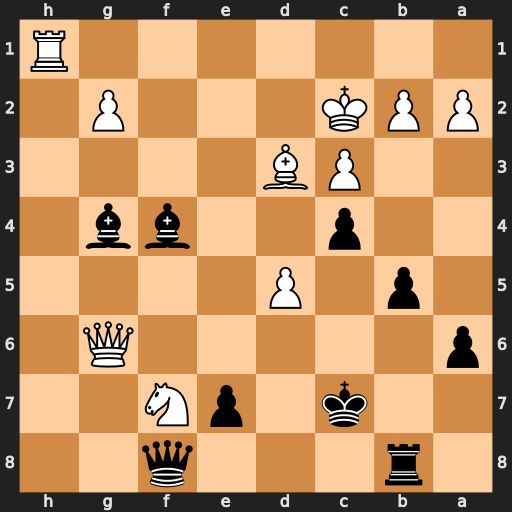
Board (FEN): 1r3q2/2k1pN2/p5Q1/1p1P4/2p2bb1/2PB4/PPK3P1/7R
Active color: b
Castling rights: -
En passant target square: -
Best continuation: cxd3+ Kxd3 Rb6 d6+ exd6